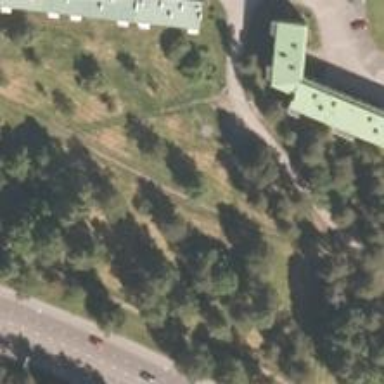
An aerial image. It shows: Path.